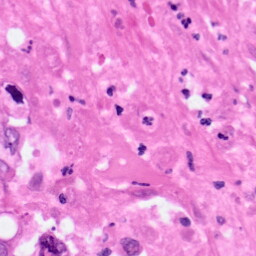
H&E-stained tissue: Pancreatic